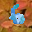
Label: 6